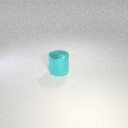
large cyan metal cylinder